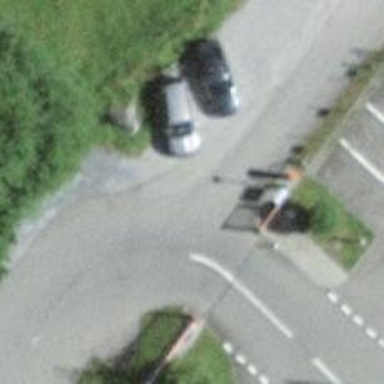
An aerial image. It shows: Gate.